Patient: sex F, age 72
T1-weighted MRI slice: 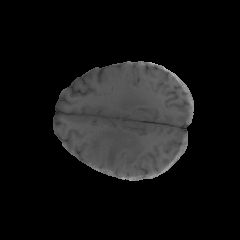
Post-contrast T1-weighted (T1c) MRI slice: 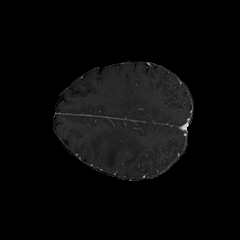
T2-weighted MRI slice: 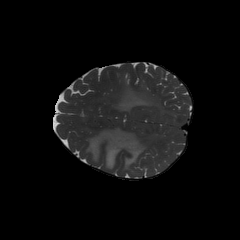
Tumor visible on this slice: yes
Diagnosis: Glioblastoma, IDH-wildtype
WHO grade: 4